Question: Runjags is reporting very low 'psrf = 1.0047' for a chain that apparently has convergence problems:

'''
> print(o, vars = "q_date2")
JAGS model summary statistics from 3000 samples (chains = 3; adapt+burnin = 1000):
Lower95 Median Upper95 Mean SD MCerr MC%ofSD SSeff AC.10 psrf
q_date2 -0.17611 -0.10467 <PHONE> -0.087376 0.063296 0.023726 37.5 7 0.022495 1.0047
'''
When I try to compute the 'psrf' using coda, I get a result which looks much more reasonable:
'''
> gelman.diag(as.mcmc.list(o)[,'q_date2'], transform=FALSE, autoburnin=FALSE)
Potential scale reduction factors:
Point est. Upper C.I.
[1,] 3.54 7.94
'''
So why is the 'psrf' reported by runjags so low? Is it a problem of runjags, or am I doing something wrong?
I use current version of runjags (1.2.1-0) in R 3.1.0.
EDIT: during creating summaries I got warnings - sorry for not mentioning them before:
'''
Warning messages:
1: In autocorrs[x$stochastic] <- x$autocorr[4, ] :
number of items to replace is not a multiple of replacement length
2: In psrfs[x$stochastic] <- x$psrf$psrf[, 1] :
number of items to replace is not a multiple of replacement length
'''
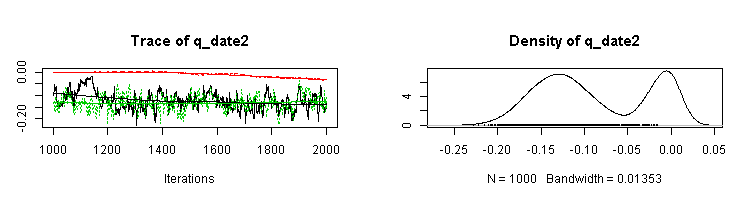
Answer: It appears (from information sent to me off-line) that the psrf is being calculated correctly, but is being reported out of sequence because some information is not available for some semi-stochastic monitored variables. The fact that this isn't being picked up by the software is a bug that I will fix!
In the meantime, you can either (a) ignore the psrf listed in the output for summary() and use RJout$psrf (or your own code) instead, or (b) remove the monitored variables (M in this case) that are causing the problem. The development version of runjags has even better solutions (summary statistics and plots are (re-)calculated after the model has been returned), and should be on CRAN in the next couple of months.
This is also a good reminder that manual checking of trace plots is an essential part of MCMC analysis :)